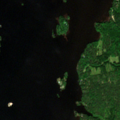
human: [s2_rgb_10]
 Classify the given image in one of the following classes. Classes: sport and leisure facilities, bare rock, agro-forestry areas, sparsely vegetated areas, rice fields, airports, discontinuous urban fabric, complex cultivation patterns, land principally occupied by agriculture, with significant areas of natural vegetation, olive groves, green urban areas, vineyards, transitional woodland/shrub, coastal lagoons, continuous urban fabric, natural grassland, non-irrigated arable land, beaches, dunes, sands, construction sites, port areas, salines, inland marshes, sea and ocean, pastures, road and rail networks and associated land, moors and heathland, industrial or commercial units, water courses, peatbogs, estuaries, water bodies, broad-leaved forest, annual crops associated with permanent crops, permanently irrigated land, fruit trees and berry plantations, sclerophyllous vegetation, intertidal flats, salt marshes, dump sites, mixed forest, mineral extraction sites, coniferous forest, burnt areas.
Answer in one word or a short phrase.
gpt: mixed forest, water bodies